Aerial crown-view tile of a tropical tree (Barro Colorado Island, Panama), acquired 20250414:
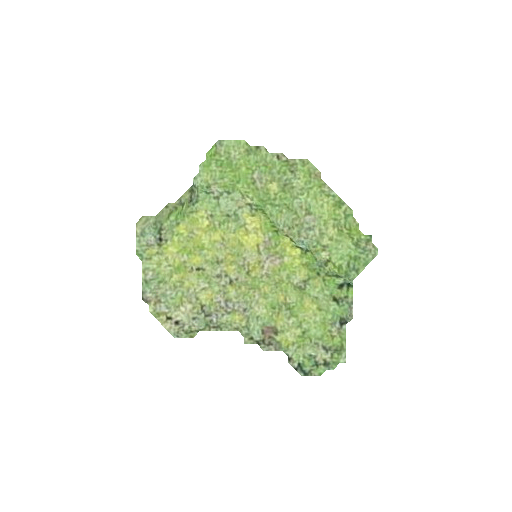
Species: Protium panamense
GBIF accepted scientific name: Protium panamense
Crown area: 54.538 m²